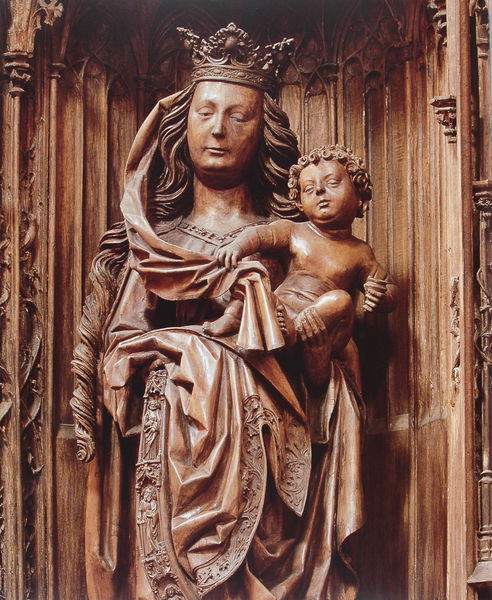
Titel: Hochaltar, Mittelschrein, Muttergottes mit Kind (Detail)
Künstler: unbekannt
Standort: Lorch am Rhein
Institution: St. Martin
Schlagwörter: hand, nackt, schatten, umhang, braun, frau, haar, holz, licht, mund, säule, säulen, rosen, schleier, tuch, muster, arm, barock, falten, gesicht, halten, rahmen, hände, kirche, figur, gewand, haare, mantel, kind, saum, borte, krone, locke, locken, renaissance, skulptur, statue, lächeln, relief, baby, ausdruck, figuren, kuppel, dick, zopf, faltenwurf, plastik, foto, fotografie, photographie, nische, knabe, kupfer, gedreht, altar, schnitzerei, photo, farbfoto, gotisch, christus, jesus, pieta, mittelalter, kapelle, historismus, baldachin, konche, königin, heilige, kirchlich, maria, madonna, sakral, geschnitzt, international, maßwerk, jesuskind, verzerrt, schnitz, schnitzaltar, schnitzkunst, maria mit kind, himmelskönigin, tich, muttergottes, jesukind, schnitzfigur, ungefasst, leinberger, bildschnitzer, madona, wallend, barlach, madonnea, madonnamit kind, gikt